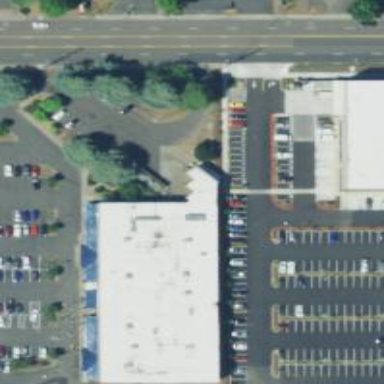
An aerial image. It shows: Parking space.